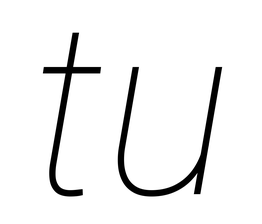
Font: Roboto-Italic_Thin_Italic